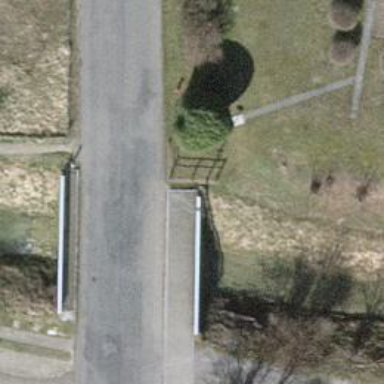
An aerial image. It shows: Asphalt footway with sidewalk on bridge.